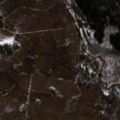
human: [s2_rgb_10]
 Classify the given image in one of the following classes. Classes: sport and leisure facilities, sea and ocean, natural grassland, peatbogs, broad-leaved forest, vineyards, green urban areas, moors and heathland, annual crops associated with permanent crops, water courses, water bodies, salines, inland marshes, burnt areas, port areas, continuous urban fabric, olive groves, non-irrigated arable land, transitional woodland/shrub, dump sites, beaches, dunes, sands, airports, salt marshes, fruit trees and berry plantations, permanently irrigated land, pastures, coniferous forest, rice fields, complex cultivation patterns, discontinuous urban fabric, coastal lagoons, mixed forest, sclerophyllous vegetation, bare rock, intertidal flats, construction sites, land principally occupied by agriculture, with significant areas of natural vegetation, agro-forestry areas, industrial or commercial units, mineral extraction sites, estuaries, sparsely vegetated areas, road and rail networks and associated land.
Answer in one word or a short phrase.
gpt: non-irrigated arable land, pastures, complex cultivation patterns, broad-leaved forest, coniferous forest, mixed forest, transitional woodland/shrub